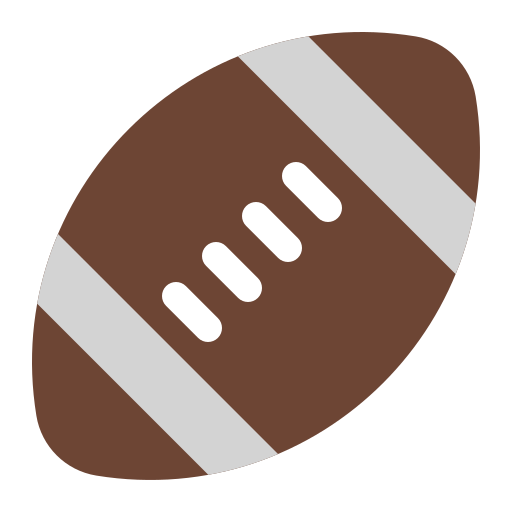
american football flat